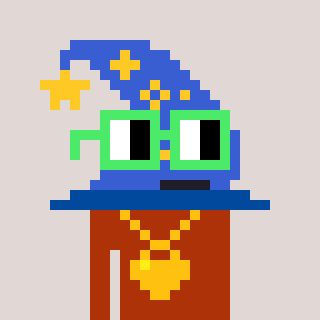
a pixel art character with square light green glasses, a wizard hat-shaped head and a hotbrown-colored body on a warm background